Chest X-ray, AP view. Patient: 34 years old, sex M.
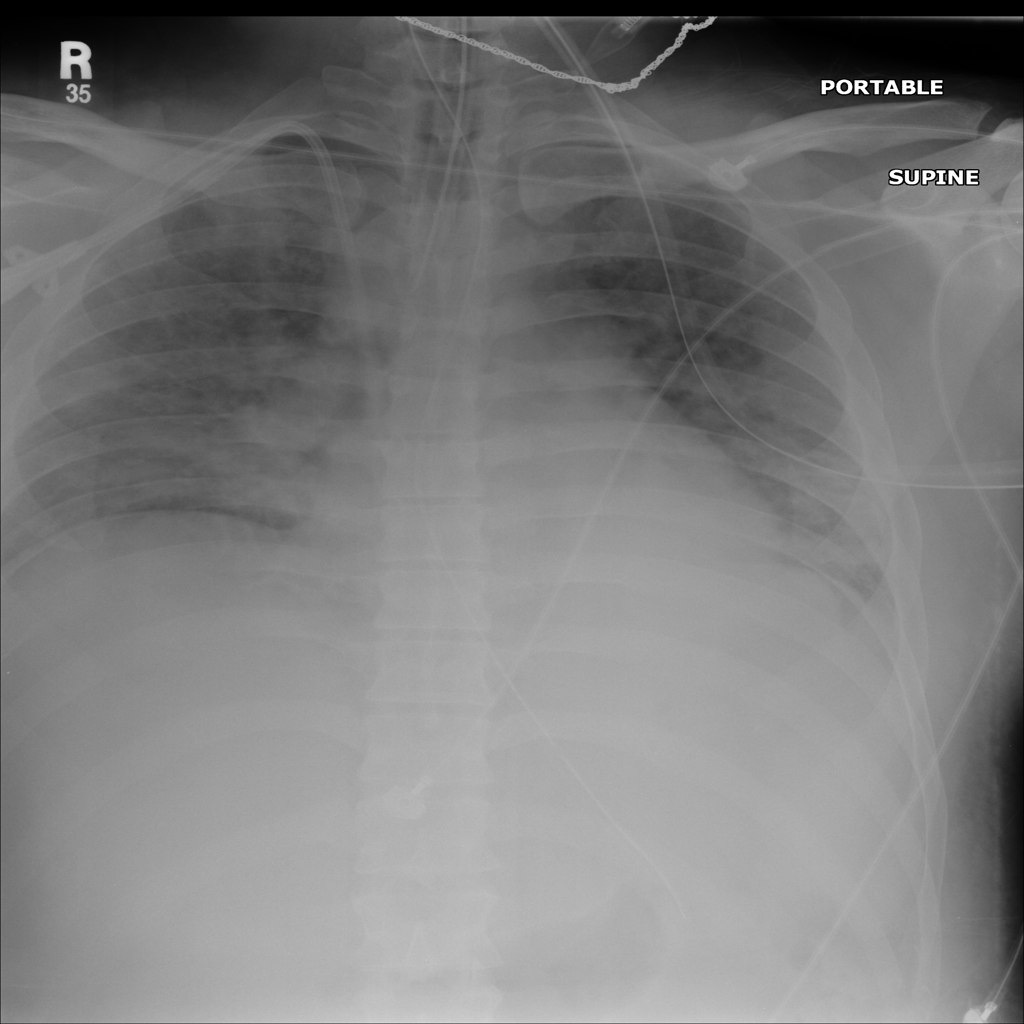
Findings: No Finding